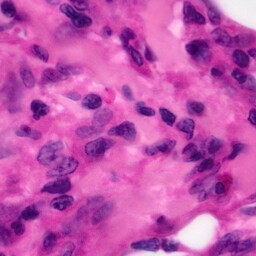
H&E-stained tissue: Pancreatic